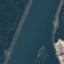
Land use / land cover: River